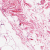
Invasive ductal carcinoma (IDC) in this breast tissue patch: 0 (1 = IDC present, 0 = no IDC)